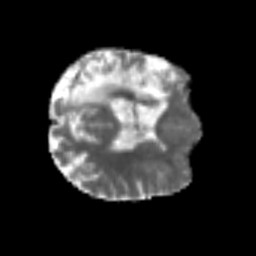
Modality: MD
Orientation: axial
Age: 52
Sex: male
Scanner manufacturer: siemens
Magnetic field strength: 3 T
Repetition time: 6.1 s
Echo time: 0.101 s